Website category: restaurant
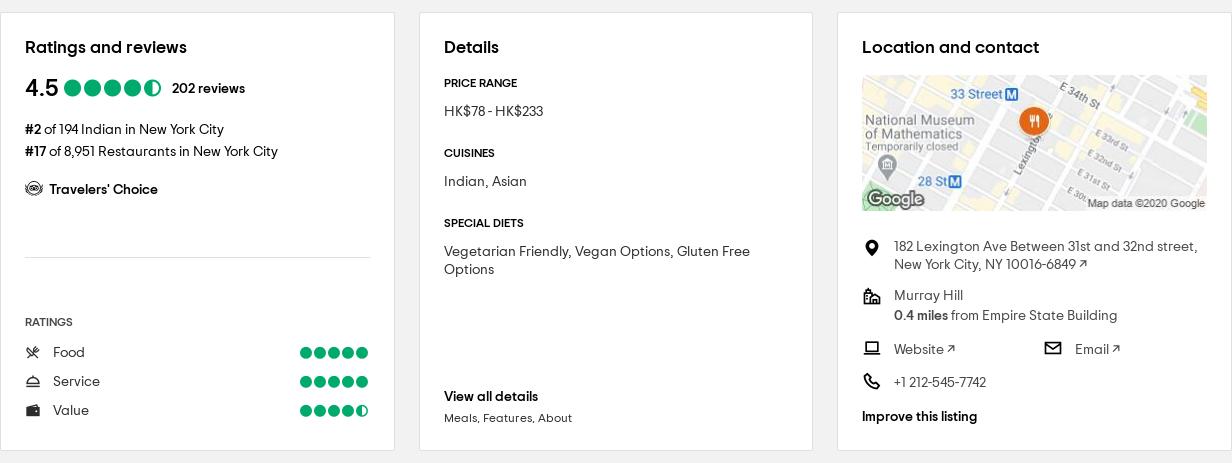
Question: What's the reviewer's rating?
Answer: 4.5

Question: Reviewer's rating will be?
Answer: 4.5

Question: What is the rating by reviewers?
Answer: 4.5

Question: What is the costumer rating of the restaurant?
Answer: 4.5

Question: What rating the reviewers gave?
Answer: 4.5

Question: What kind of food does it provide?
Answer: Indian, Asian

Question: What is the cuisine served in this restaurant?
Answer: Indian, Asian

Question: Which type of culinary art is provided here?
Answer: Indian, Asian

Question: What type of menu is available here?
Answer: Indian, Asian

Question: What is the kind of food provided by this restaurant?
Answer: Indian, Asian

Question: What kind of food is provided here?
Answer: Indian, Asian

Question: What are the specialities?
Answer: Indian, Asian

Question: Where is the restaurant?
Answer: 182 Lexington Ave Between 31st and 32nd street, New York City, NY 10016-6849

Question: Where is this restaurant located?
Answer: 182 Lexington Ave Between 31st and 32nd street, New York City, NY 10016-6849

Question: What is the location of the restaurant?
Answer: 182 Lexington Ave Between 31st and 32nd street, New York City, NY 10016-6849

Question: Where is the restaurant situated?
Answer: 182 Lexington Ave Between 31st and 32nd street, New York City, NY 10016-6849

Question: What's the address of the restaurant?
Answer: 182 Lexington Ave Between 31st and 32nd street, New York City, NY 10016-6849

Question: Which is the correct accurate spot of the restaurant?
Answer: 182 Lexington Ave Between 31st and 32nd street, New York City, NY 10016-6849

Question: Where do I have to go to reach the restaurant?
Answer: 182 Lexington Ave Between 31st and 32nd street, New York City, NY 10016-6849

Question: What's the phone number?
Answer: +1 212-545-7742

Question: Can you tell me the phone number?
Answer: +1 212-545-7742

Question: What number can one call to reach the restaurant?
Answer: +1 212-545-7742

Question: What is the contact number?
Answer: +1 212-545-7742

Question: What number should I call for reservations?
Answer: +1 212-545-7742

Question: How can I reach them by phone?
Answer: +1 212-545-7742